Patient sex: M
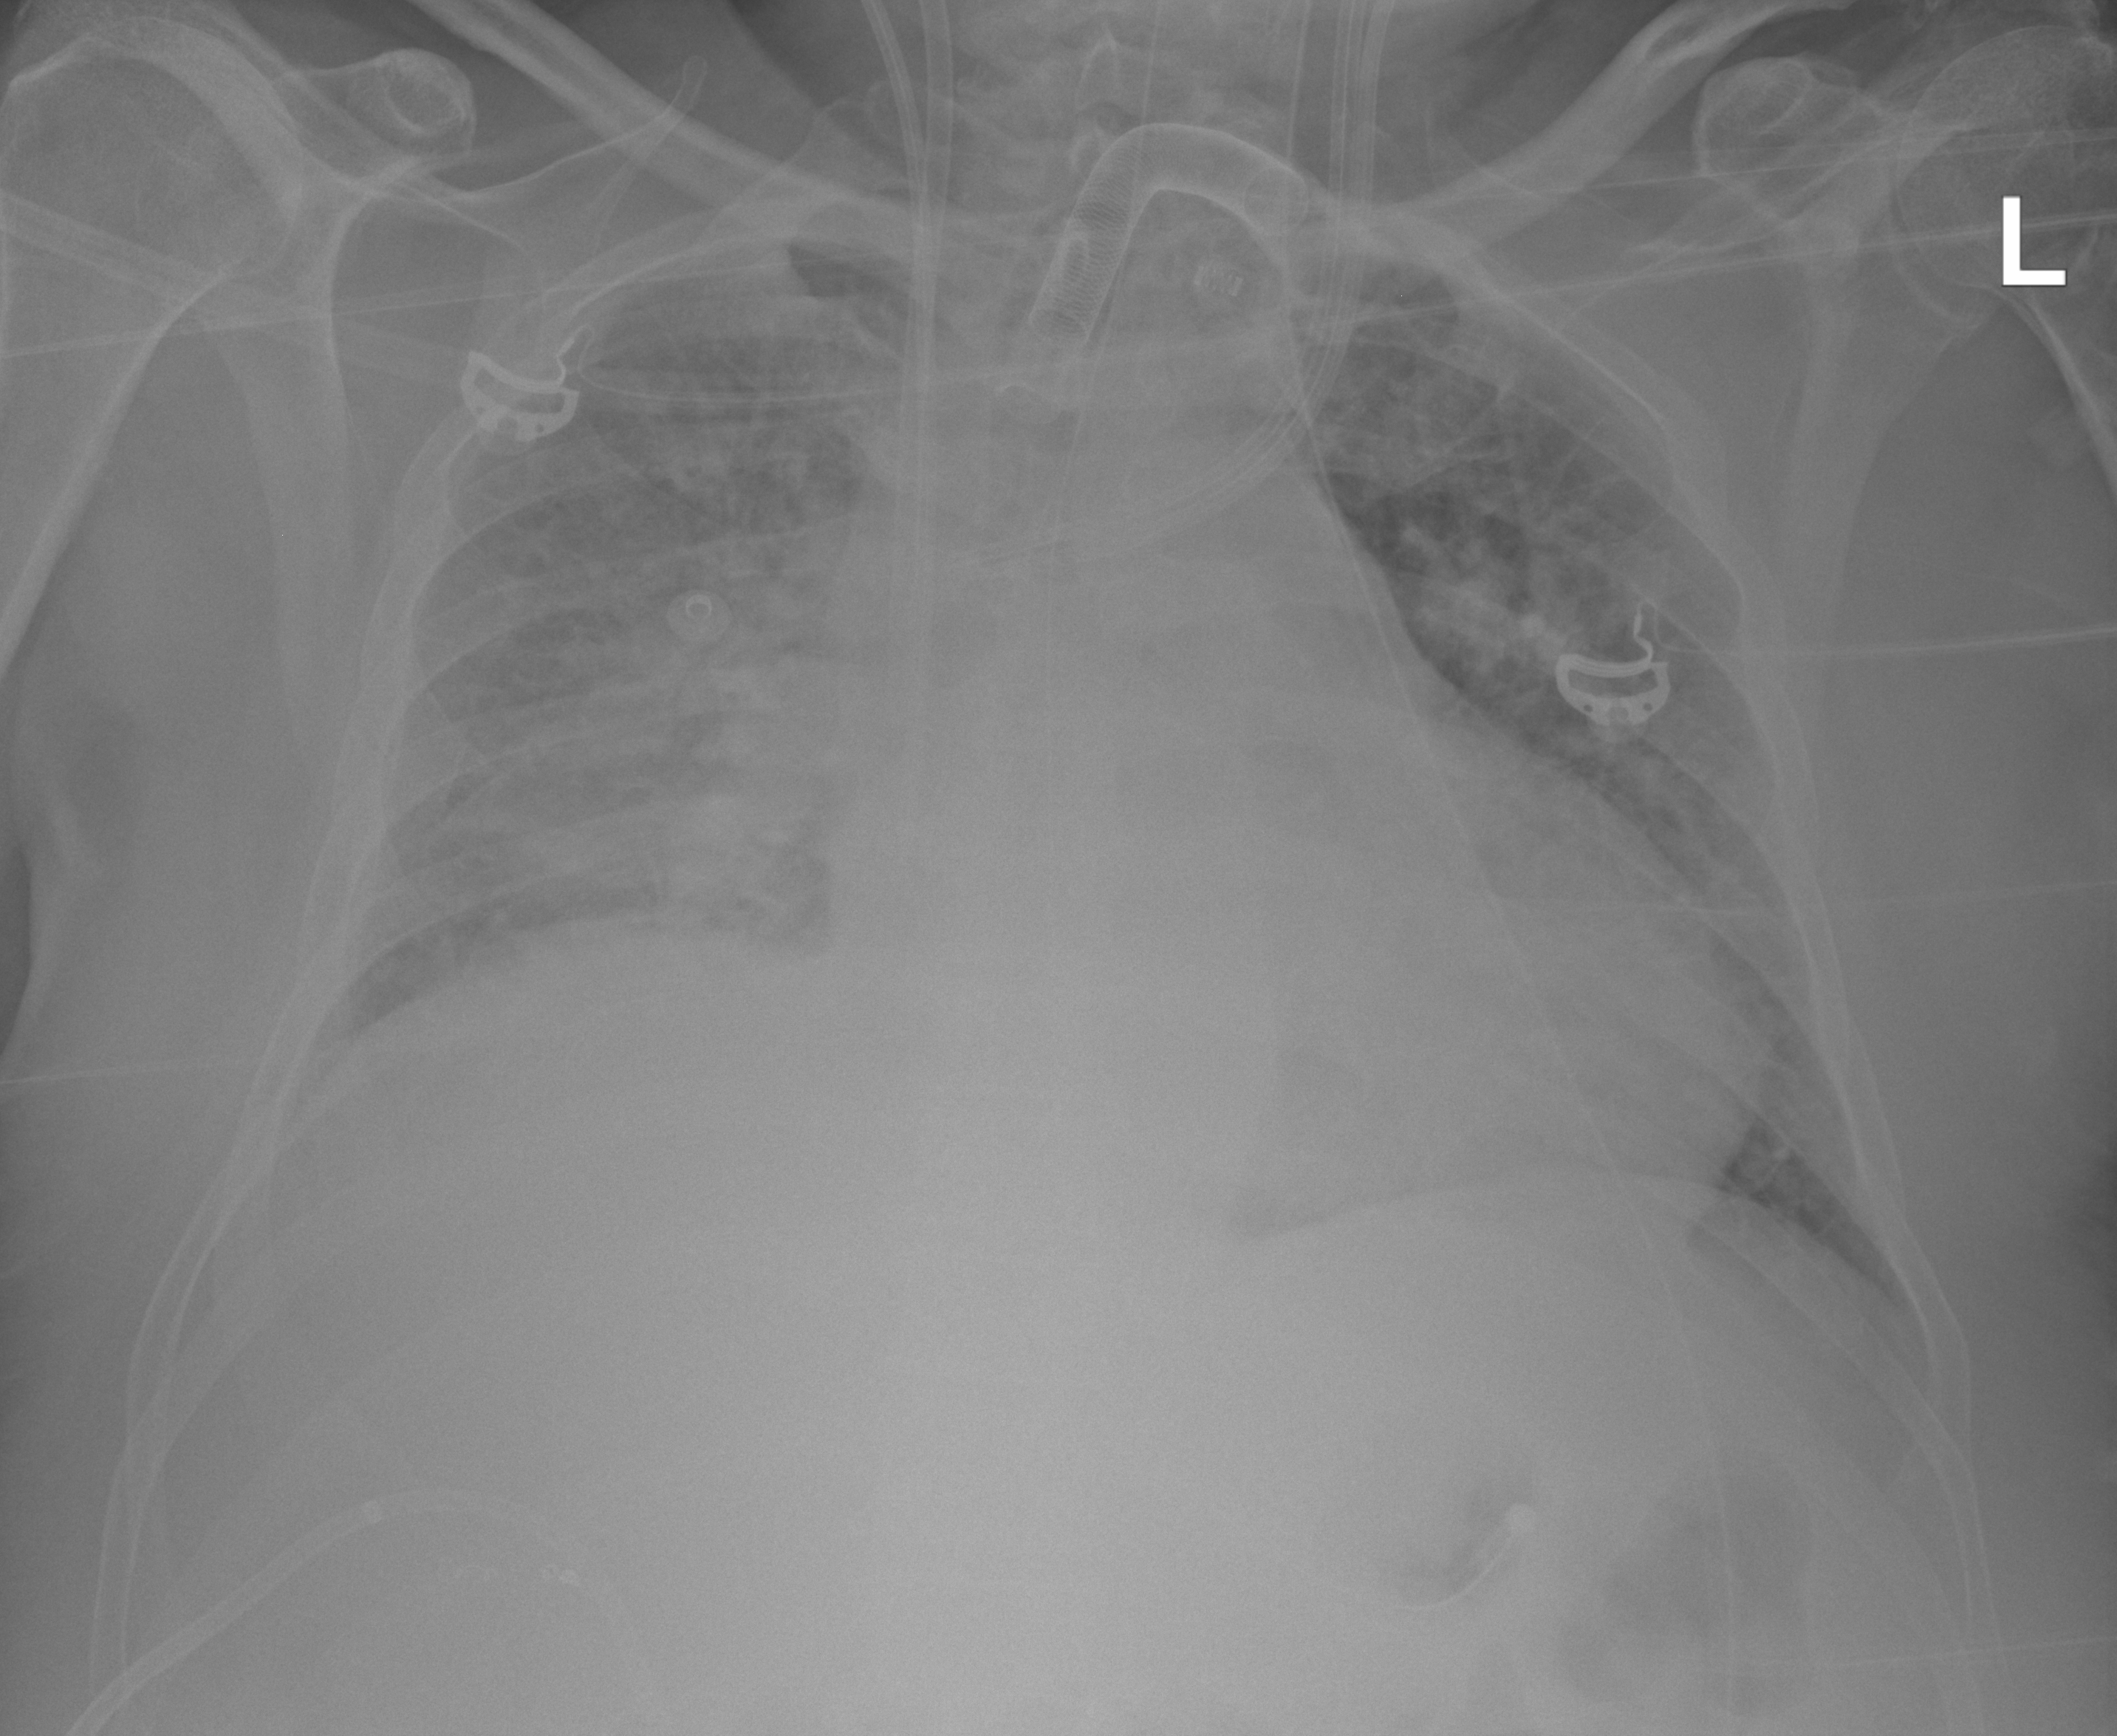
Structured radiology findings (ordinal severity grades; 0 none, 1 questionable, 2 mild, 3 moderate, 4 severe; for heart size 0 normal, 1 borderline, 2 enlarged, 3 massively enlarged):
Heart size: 2
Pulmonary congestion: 2
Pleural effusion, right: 2
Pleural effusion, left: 1
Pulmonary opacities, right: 3
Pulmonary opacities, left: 1
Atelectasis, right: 2
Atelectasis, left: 0